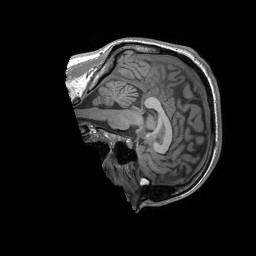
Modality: T1w
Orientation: sagittal
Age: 33
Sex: female